Question: a program of mine uses AxShockwaveFlash component used as stream player.
The problem is that my code works with most stream-providers (livestream, ustream, own3d.tv) but Justin.TV's player is somewhat problematic.
Before moving on the actual problem let me summarize my code;
Inherited FlashControl - this allows me to override the flashplayer's built-in menu:
'''
public class FlashPlayer : AxShockwaveFlashObjects.AxShockwaveFlash // Customized Flash Player.
{
private const int WM_MOUSEMOVE = 0x0200;
private const int WM_MOUSEWHEEL = 0x020A;
private const int WM_LBUTTONDOWN = 0x0201;
private const int WM_LBUTTONUP = 0x0202;
private const int WM_LBUTTONDBLCLK = 0x0203;
private const int WM_RBUTTONDOWN = 0x0204;
private const int WM_RBUTTONUP = 0x0205;
public new event MouseEventHandler DoubleClick;
public new event MouseEventHandler MouseDown;
public new event MouseEventHandler MouseUp;
public new event MouseEventHandler MouseMove;
public FlashPlayer():base()
{
this.HandleCreated += FlashPlayer_HandleCreated;
}
void FlashPlayer_HandleCreated(object sender, EventArgs e)
{
this.AllowFullScreen = "true";
this.AllowNetworking = "all";
this.AllowScriptAccess = "always";
}
protected override void WndProc(ref Message m) // Override's the WndProc and disables Flash activex's default right-click menu and if exists shows the attached ContextMenuStrip.
{
if (m.Msg == WM_LBUTTONDOWN)
{
if (this.MouseDown != null) this.MouseDown(this, new MouseEventArgs(System.Windows.Forms.MouseButtons.Left, 1, Cursor.Position.X, Cursor.Position.Y, 0));
}
else if (m.Msg == WM_LBUTTONUP)
{
if (this.MouseUp != null) this.MouseUp(this, new MouseEventArgs(System.Windows.Forms.MouseButtons.None, 0, Cursor.Position.X, Cursor.Position.Y, 0));
}
else if (m.Msg == WM_MOUSEMOVE)
{
if (this.MouseMove != null) this.MouseMove(this, new MouseEventArgs(System.Windows.Forms.MouseButtons.None, 0, Cursor.Position.X, Cursor.Position.Y, 0));
}
else if (m.Msg == WM_RBUTTONDOWN)
{
if (this.ContextMenuStrip != null) this.ContextMenuStrip.Show(Cursor.Position.X, Cursor.Position.Y);
m.Result = IntPtr.Zero;
return;
}
else if (m.Msg == WM_LBUTTONDBLCLK)
{
if (this.DoubleClick != null) this.DoubleClick(this, new MouseEventArgs(System.Windows.Forms.MouseButtons.Left, 2, Cursor.Position.X, Cursor.Position.Y, 0));
m.Result = IntPtr.Zero;
return;
}
base.WndProc(ref m);
}
}
'''
Player window code: (Player is an instance of FlashPlayer)
'''
private void Player_Load(object sender, EventArgs e)
{
try
{
this.Text = string.Format("Stream: {0}", this._stream.Name); // set the window title.
this.Player.LoadMovie(0, this._stream.Movie); // load the movie.
if (this._stream.ChatAvailable && Settings.Instance.AutomaticallyOpenChat) this.OpenChatWindow();
}
catch (Exception exc)
{
// log stuff.
}
}
'''
So this works great for livestream.com, ustream.com, own3d.tv but when it come's to justin.tv's player i'm getting a 1337 error (invalid embed code). So i tried to <URL> for support but could't get a valid answer.
_stream.movie variable actually holds a valid URL for the stream source like;
> <URL>
or
> <URL>
Tried to urlencode the 'channel=%slug%&auto_play=true&start_volume=100' part for justin.tv but that did not work also.
So i started trying some work-arounds which at first place i thought setting flashVars variable of the control.
But i've a strange problem there, whenever i try to set flashVars variable it never get's set. I found a sample screenshot on the issue;

So if i was able to set the flashVariables may be i could work-around the justin.tv player's error. Btw, i also tried setting variables using Player.SetVariable(key,value) - that didn't work also.
Notes:
- - -
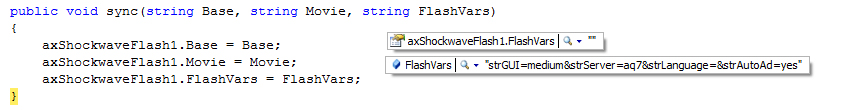
Answer: I recently had an issue with making justin.tv work, but in the end it was as simple as
'''
axShockwaveFlash1.FlashVars = "auto_play=true&channel=adventuretimed&start_volume=25";
axShockwaveFlash1.Movie = "http://www.justin.tv/widgets/live_embed_player.swf";
'''
and it works perfectly